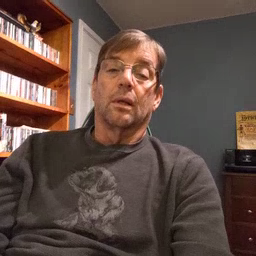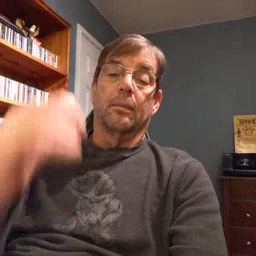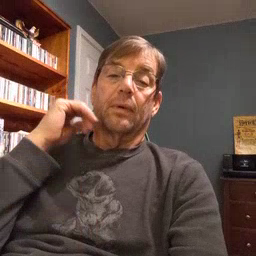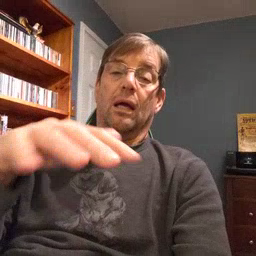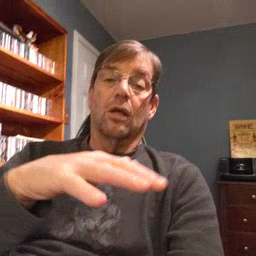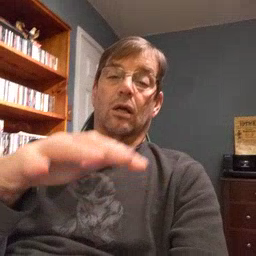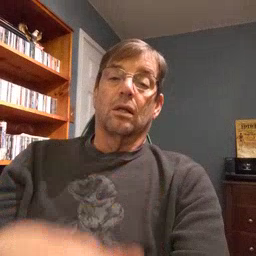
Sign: backyard